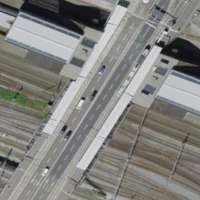
EUNIS habitat code: 57
Species observed at this site:
Corvus corone
Falco peregrinus
Buteo buteo
Sylvia atricapilla
Chroicocephalus ridibundus
Phylloscopus collybita
Larus michahellis
Erithacus rubecula
Pica pica
Phoenicurus ochruros
Garrulus glandarius
Columba livia
Falco tinnunculus
Picus viridis
Accipiter nisus
Cyanistes caeruleus
Anas platyrhynchos
Chloris chloris
Streptopelia decaocto
Corvus frugilegus
Passer domesticus
Fringilla coelebs
Coloeus monedula
Carduelis carduelis
Turdus merula
Columba palumbus
Tachymarptis melba
Parus major
Milvus migrans
Milvus milvus
Ciconia ciconia
Motacilla alba
Delichon urbicum